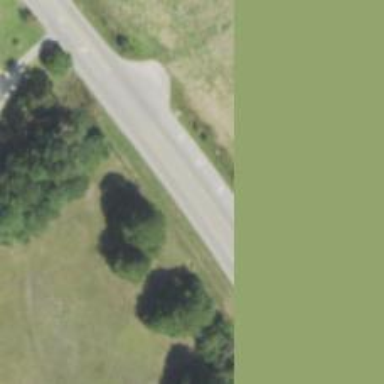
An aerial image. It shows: Secondary road with asphalt surface.